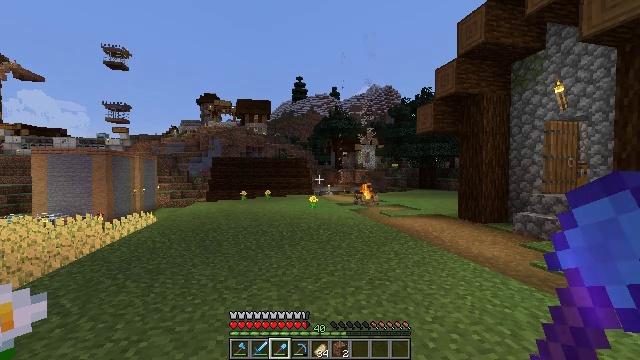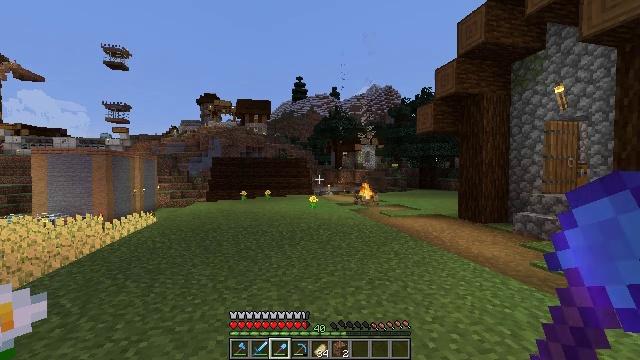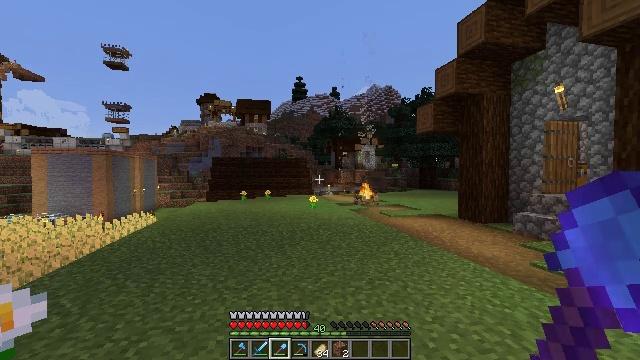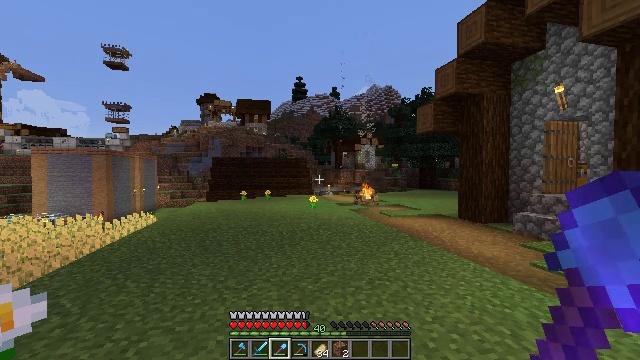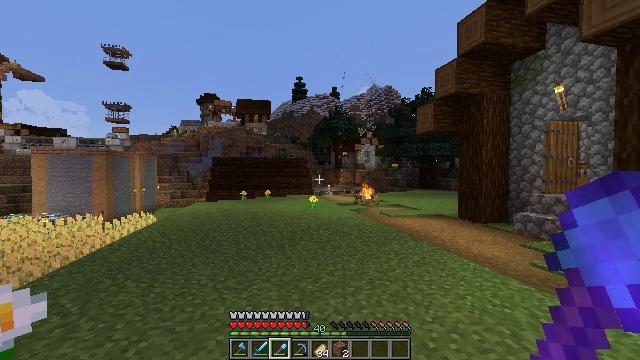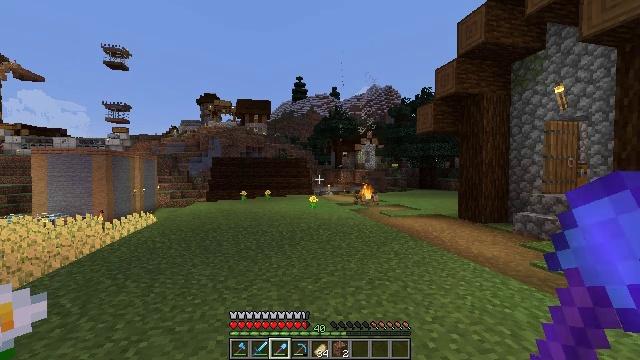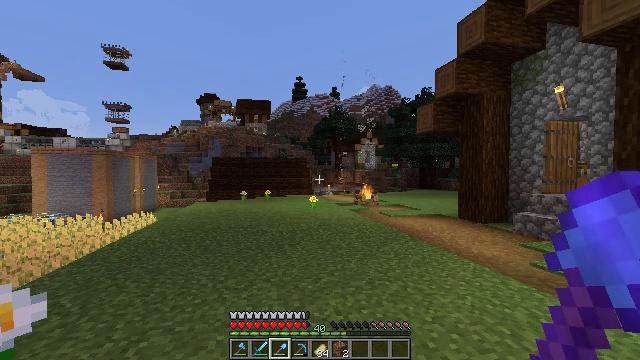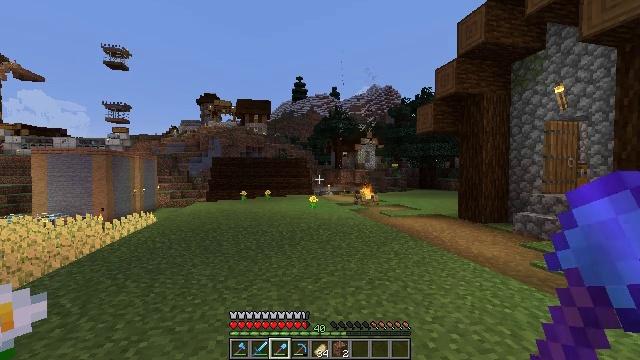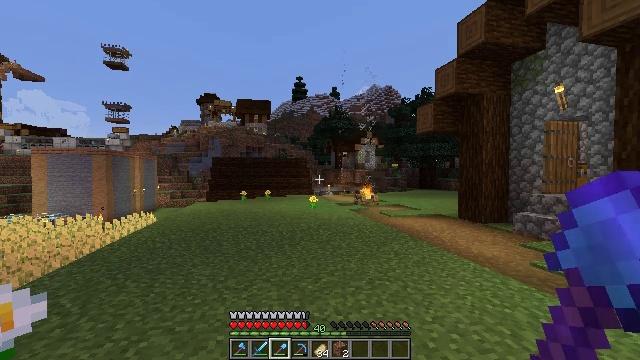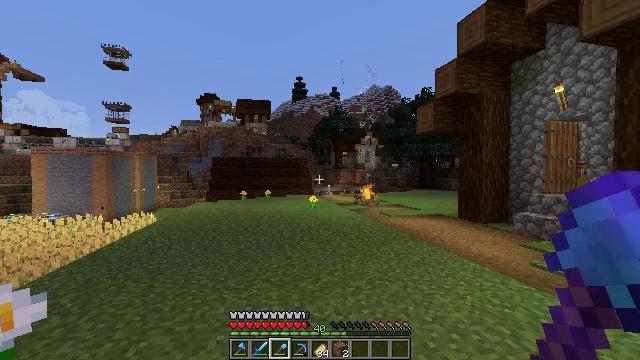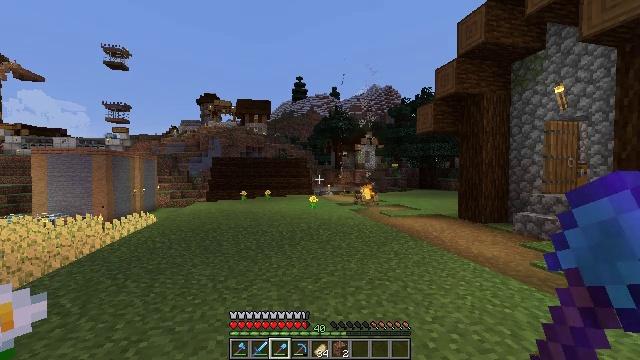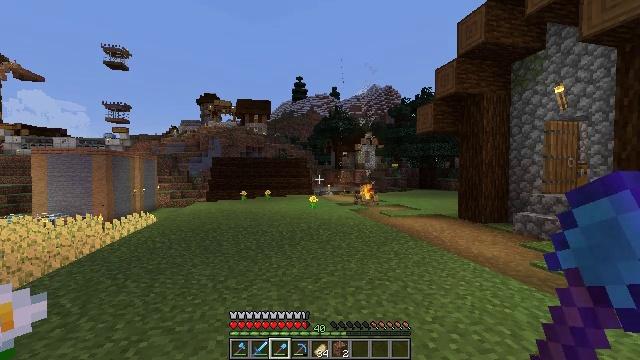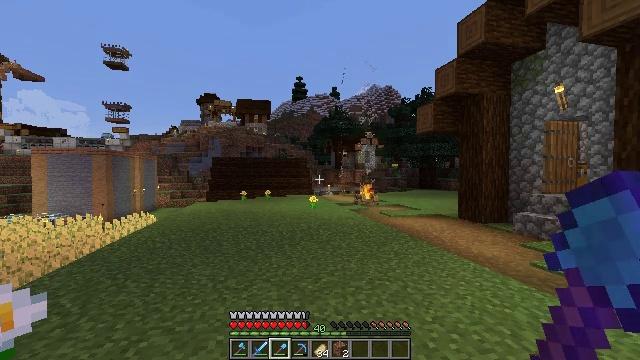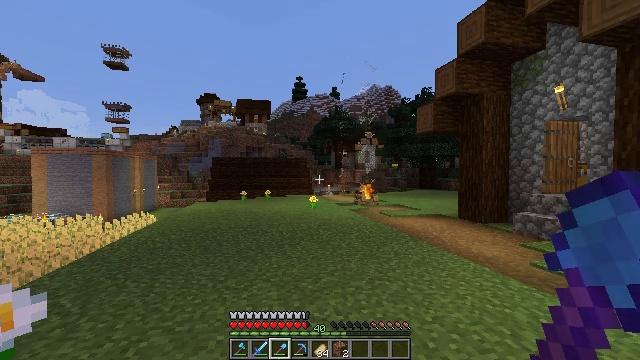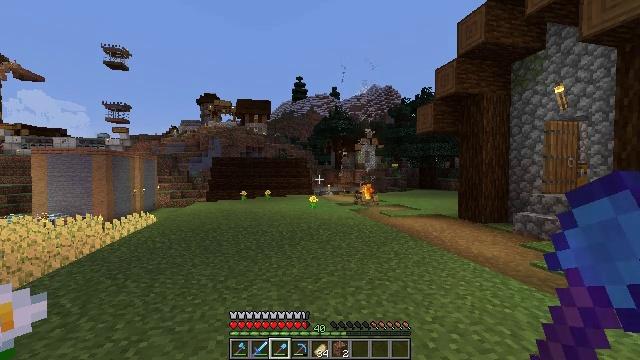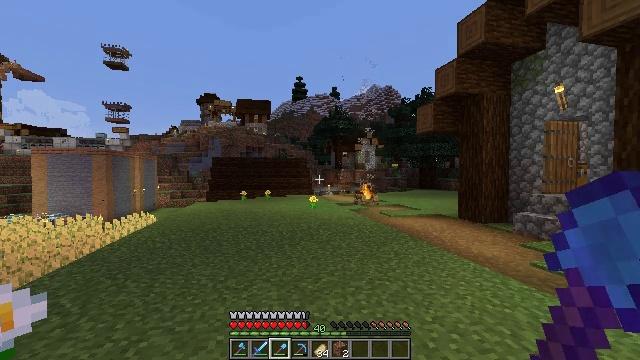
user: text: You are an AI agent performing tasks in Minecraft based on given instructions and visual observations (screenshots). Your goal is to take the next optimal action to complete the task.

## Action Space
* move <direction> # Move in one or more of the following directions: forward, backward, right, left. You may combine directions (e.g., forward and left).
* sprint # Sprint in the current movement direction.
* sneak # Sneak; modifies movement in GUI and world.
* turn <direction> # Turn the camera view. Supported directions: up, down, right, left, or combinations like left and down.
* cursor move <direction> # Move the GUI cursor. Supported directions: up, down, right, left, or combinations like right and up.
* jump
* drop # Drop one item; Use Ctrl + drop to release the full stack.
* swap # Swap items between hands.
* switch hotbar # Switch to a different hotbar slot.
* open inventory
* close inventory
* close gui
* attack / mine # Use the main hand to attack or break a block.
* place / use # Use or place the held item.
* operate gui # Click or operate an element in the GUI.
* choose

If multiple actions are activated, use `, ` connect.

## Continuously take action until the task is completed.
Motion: motion action
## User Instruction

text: Destroy the wheat to collect it.
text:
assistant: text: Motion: no_op
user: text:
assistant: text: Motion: no_op
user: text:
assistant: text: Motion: no_op
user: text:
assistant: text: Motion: no_op
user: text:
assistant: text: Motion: no_op
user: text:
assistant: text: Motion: no_op
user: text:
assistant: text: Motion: no_op
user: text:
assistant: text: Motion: no_op
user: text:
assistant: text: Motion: no_op
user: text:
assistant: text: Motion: no_op
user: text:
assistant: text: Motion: no_op
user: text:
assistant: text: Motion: no_op
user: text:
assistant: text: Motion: no_op
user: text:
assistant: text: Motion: no_op
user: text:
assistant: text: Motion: no_op
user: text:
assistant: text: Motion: no_op
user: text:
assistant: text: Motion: no_op
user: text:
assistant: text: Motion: no_op
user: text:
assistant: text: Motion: no_op
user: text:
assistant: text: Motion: no_op
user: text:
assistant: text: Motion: no_op
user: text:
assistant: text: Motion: no_op
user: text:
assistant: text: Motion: no_op
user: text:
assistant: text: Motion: no_op
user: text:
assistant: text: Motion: no_op
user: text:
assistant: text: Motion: no_op
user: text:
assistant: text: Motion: no_op
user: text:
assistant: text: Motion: no_op
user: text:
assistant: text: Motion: no_op
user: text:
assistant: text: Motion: no_op